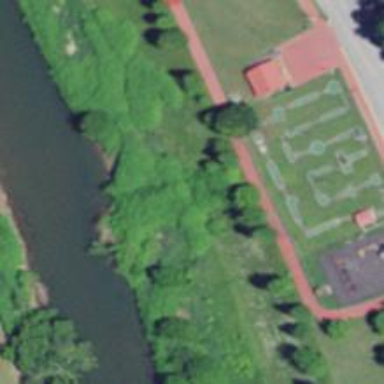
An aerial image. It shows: Miniature golf course.